Question: I want to access the value of an attribute defined in the checkbox.
The code of defining the checkbox is :
'''
<input id="checkboxes" type="checkbox" name="item" class="row" statusid="10" value="175627">
'''
This peice of code is inside a phtml file .
Now in my JS file,I want to access the attribute value for statusid i.e 10.
How can I achieve this ?
Please refer below image for clear understanding.

Thanks for reading.
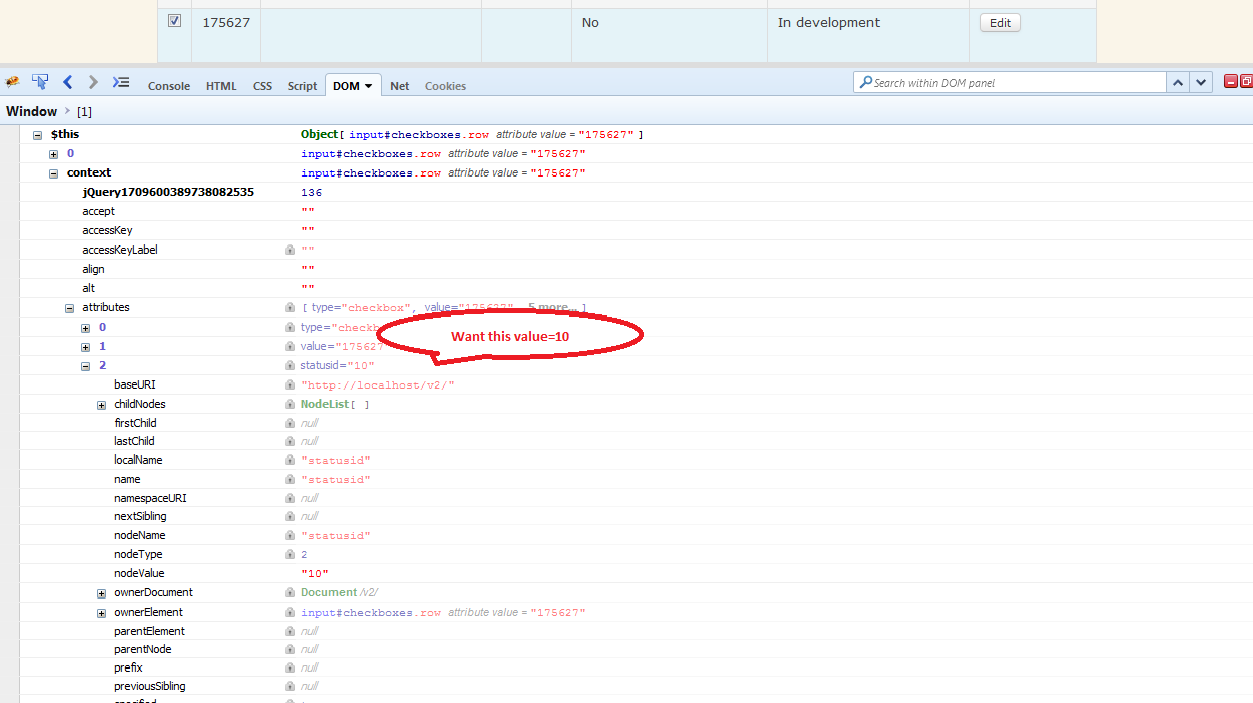
Answer: Use <URL>:
'''
document.getElementById("checkboxes").getAttribute("statusid")
'''
<URL>